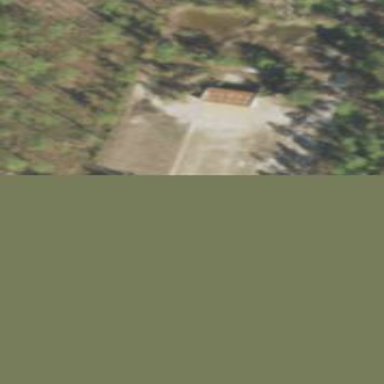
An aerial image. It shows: Shooting range on leisure land pitch.